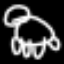
Label: frog